Question: Hi I have a linq query which I use to get data from the DB.
And I have join two tables in the query.
Here is my database structure..

I need to get Customer with primary telephone number and default shipping address.
And this is my query..
'''
var customer=UnitOfWork.DbContext.Set<Domain.BoundedContext.ScreenPop.Entities.Customer>()
.Include(x => x.CustomerPhoneNumbers.Select(p => p.IsPrimary == true))
.Include(x => x.ShippingAddresses.Select(s => s.IsDefault == true))
.Where(c => c.CustomerId == customerQuery.CustomerId).FirstOrDefault();
'''
But it gives me this error..
'''
The Include path expression must refer to a navigation property defined on the type.
Use dotted paths for reference navigation properties and the Select operator for collection navigation properties.
'''
How can I get these information by using those three tables
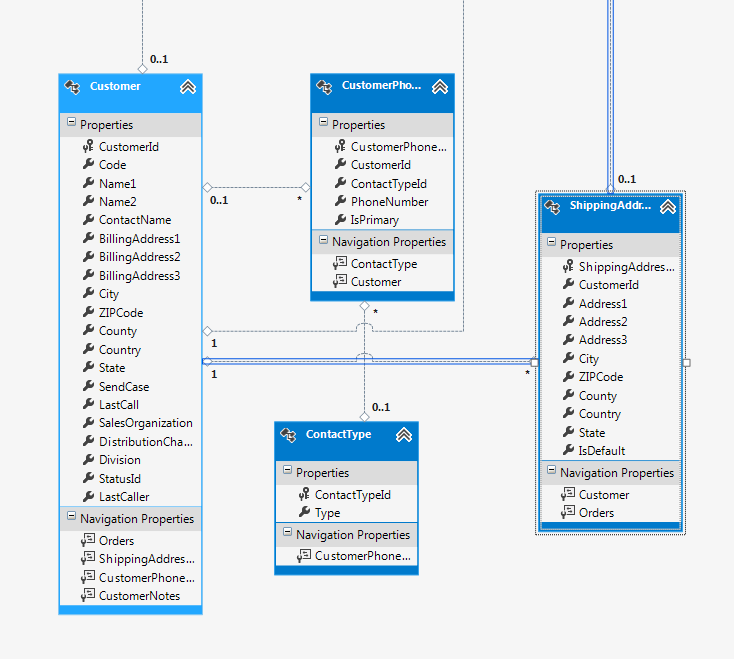
Answer: The includes are just a way to say what navigation properties/tables you want included. Try this
'''
var customer=UnitOfWork.DbContext.Set<Domain.BoundedContext.ScreenPop.Entities.Customer>()
.Include(x => x.CustomerPhoneNumbers)
.Include(x => x.ShippingAddresses)
.Where(c => c.CustomerId == customerQuery.CustomerId).FirstOrDefault();
'''
and then just get the phone number and address you want
'''
var phonenumber = customer.CustomerPhoneNumbers.FirstOrDefault(x=>x.IsPrimary);
var address = customer.ShippingAddresses.FirstOrDefault(x=>x.IsDefault);
'''